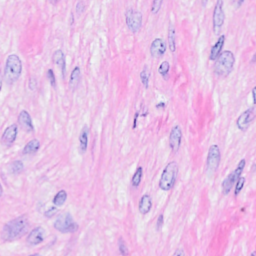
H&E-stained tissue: Breast